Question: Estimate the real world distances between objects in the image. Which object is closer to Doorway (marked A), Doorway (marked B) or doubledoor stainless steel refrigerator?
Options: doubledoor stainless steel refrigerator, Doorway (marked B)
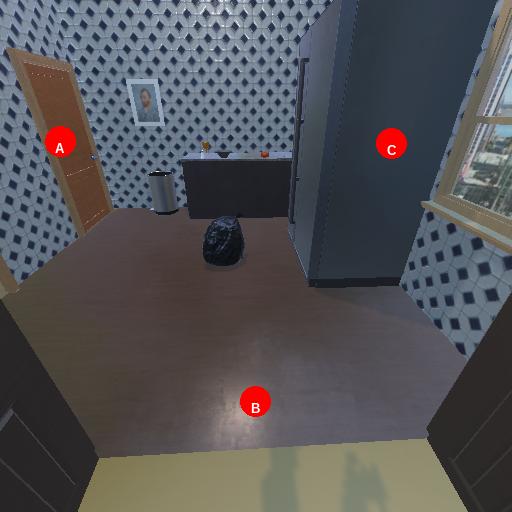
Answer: doubledoor stainless steel refrigerator